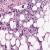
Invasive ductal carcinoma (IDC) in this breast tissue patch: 1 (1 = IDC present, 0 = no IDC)